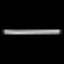
Label: line